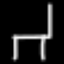
Label: chair